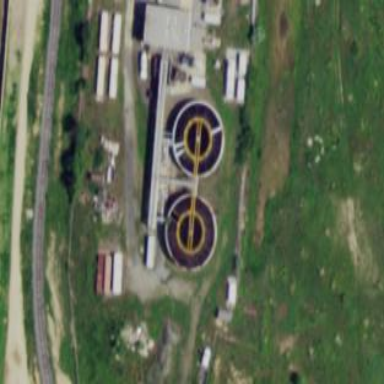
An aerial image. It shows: View of wastewater plant.